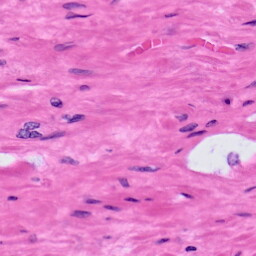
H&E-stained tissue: Prostate